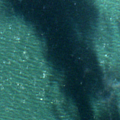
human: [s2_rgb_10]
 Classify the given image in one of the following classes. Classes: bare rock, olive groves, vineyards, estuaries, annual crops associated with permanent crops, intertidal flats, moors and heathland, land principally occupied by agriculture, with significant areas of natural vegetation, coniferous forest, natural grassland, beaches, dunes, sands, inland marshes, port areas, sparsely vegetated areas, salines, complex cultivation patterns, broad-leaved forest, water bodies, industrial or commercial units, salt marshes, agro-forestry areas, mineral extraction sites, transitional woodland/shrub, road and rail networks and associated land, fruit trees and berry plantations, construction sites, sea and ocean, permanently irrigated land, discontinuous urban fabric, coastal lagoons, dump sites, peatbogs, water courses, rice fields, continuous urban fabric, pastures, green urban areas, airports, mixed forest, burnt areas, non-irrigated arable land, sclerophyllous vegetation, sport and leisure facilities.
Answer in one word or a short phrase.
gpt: sea and ocean